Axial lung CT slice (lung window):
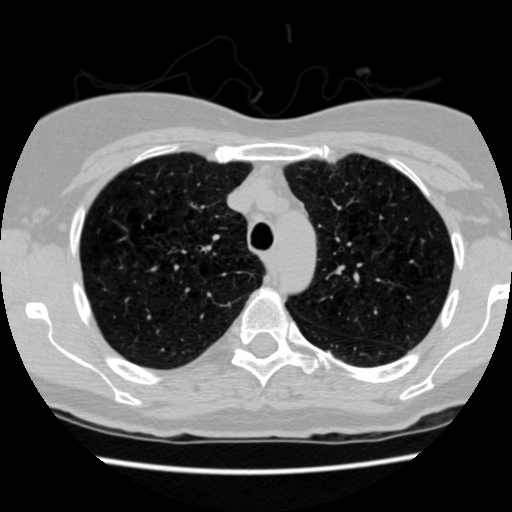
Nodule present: no